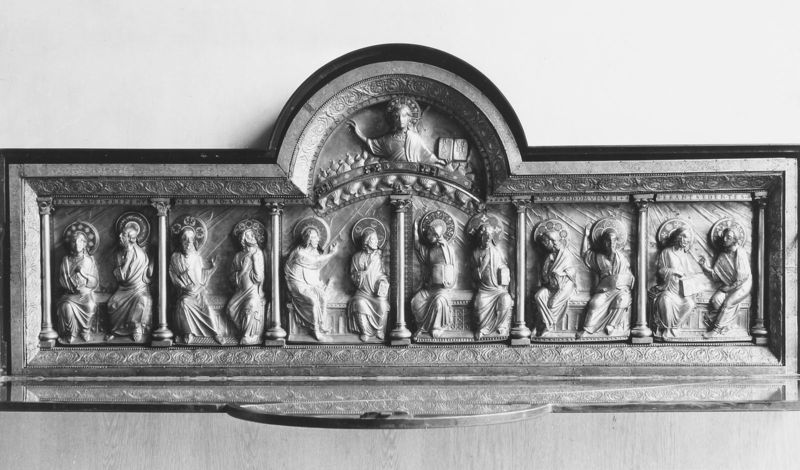
Titel: Pfingstretabel
Institution: Paris, Musée de Cluny
Schlagwörter: hand, mann, weiß, menschen, sitzen, finger, grau, holz, männer, schwarz, säule, säulen, wand, bibel, rahmen, stein, kirche, schlank, sitzend, skulptur, relief, holzschnitt, bogen, zwei, bank, figuren, rundbogen, symmetrie, schmal, ornamente, zeigen, foto, oben, buch, symmetrisch, beutel, altar, bänke, heiligenschein, christus, jesus, segen, segnen, heilige, abendmahl, jünger, sechs, heilig, sitzbank, guss, zwölf, verkündigung, sitzbänke, retabel, heiligenscheine, kreuznimbus, segensgestus, biebel, segmente, apostel, verkünden, diskussionen, wandfries, 12, passafest